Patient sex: M
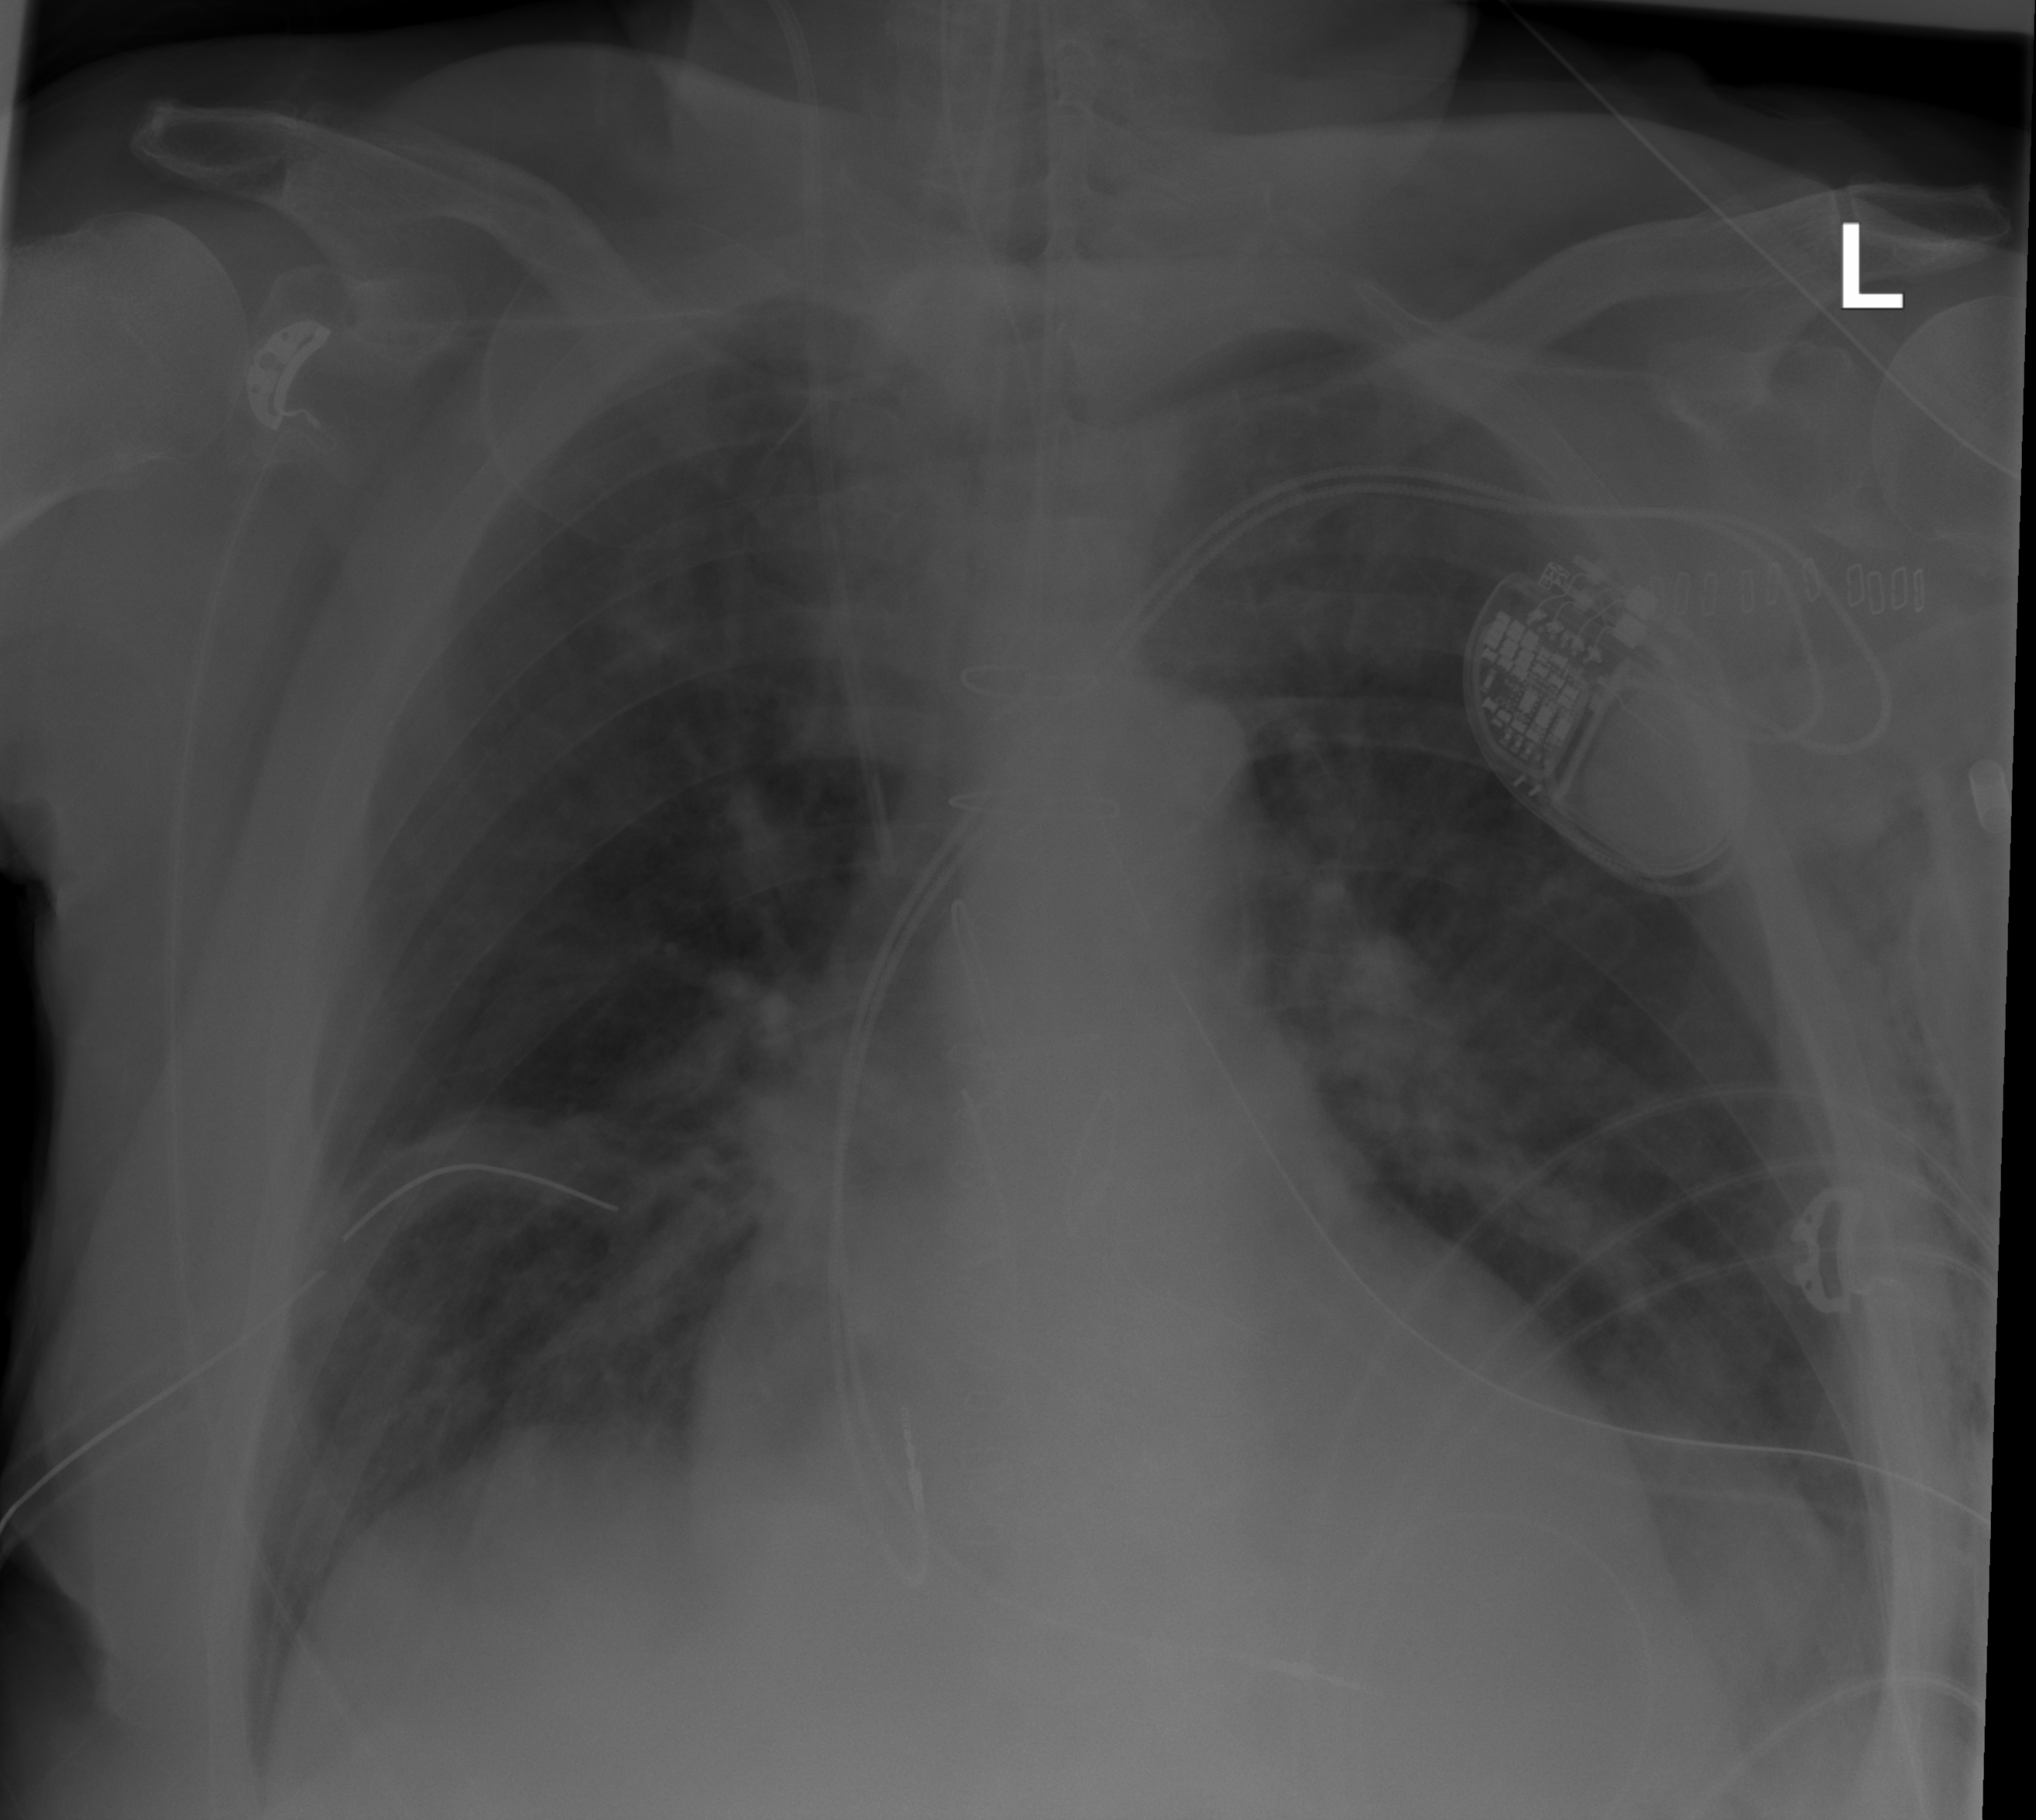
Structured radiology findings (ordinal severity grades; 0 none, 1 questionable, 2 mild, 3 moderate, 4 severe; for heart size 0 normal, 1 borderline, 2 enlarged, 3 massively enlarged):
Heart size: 1
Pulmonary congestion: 2
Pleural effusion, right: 0
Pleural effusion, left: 2
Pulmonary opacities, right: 2
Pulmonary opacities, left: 0
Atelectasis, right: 2
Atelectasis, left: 2